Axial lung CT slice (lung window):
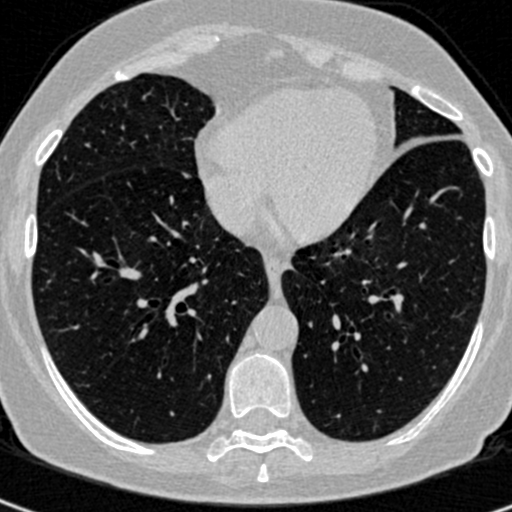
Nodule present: no